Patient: sex F, age 44
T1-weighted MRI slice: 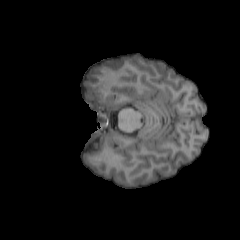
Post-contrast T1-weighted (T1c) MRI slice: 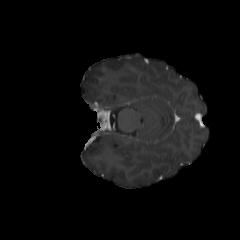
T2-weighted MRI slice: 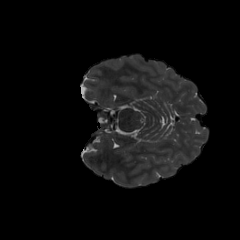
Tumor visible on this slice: no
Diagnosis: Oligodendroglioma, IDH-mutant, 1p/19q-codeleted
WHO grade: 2